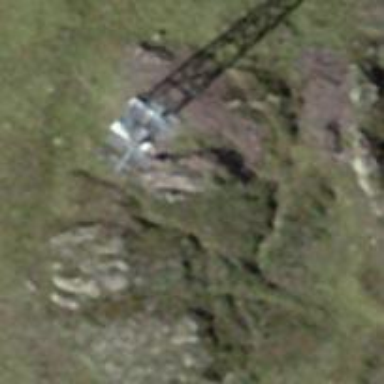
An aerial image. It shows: Pylon for aerialway.